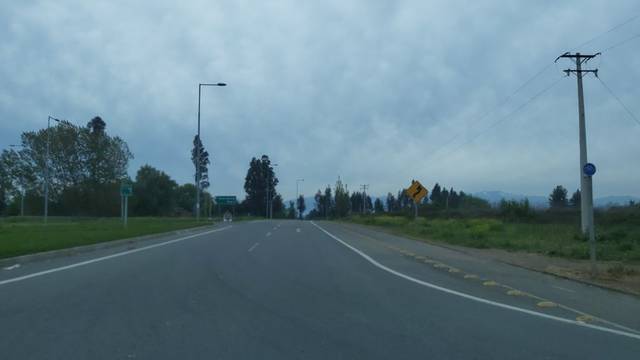
Region: Chile
Coordinates: -35.829, -71.582